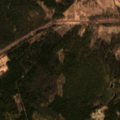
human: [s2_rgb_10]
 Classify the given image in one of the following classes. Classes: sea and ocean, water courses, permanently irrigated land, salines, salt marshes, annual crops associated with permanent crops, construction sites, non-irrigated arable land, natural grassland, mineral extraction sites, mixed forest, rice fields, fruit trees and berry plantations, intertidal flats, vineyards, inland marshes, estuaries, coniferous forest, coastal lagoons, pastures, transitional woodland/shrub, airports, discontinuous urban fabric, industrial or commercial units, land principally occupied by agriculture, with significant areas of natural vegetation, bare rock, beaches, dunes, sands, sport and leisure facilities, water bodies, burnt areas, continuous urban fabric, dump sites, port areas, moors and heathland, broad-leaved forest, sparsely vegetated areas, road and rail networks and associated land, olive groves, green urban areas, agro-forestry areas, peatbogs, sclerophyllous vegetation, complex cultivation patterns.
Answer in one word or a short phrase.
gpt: pastures, coniferous forest, mixed forest